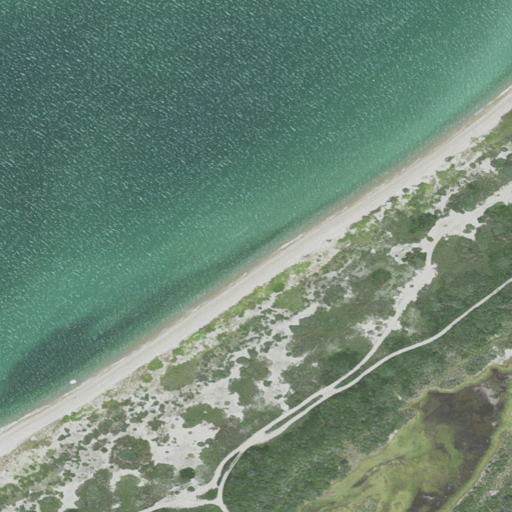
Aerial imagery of beach in Massachusetts named Coatue Beach containing open water, barren land, grassland, and herbaceous wetlands